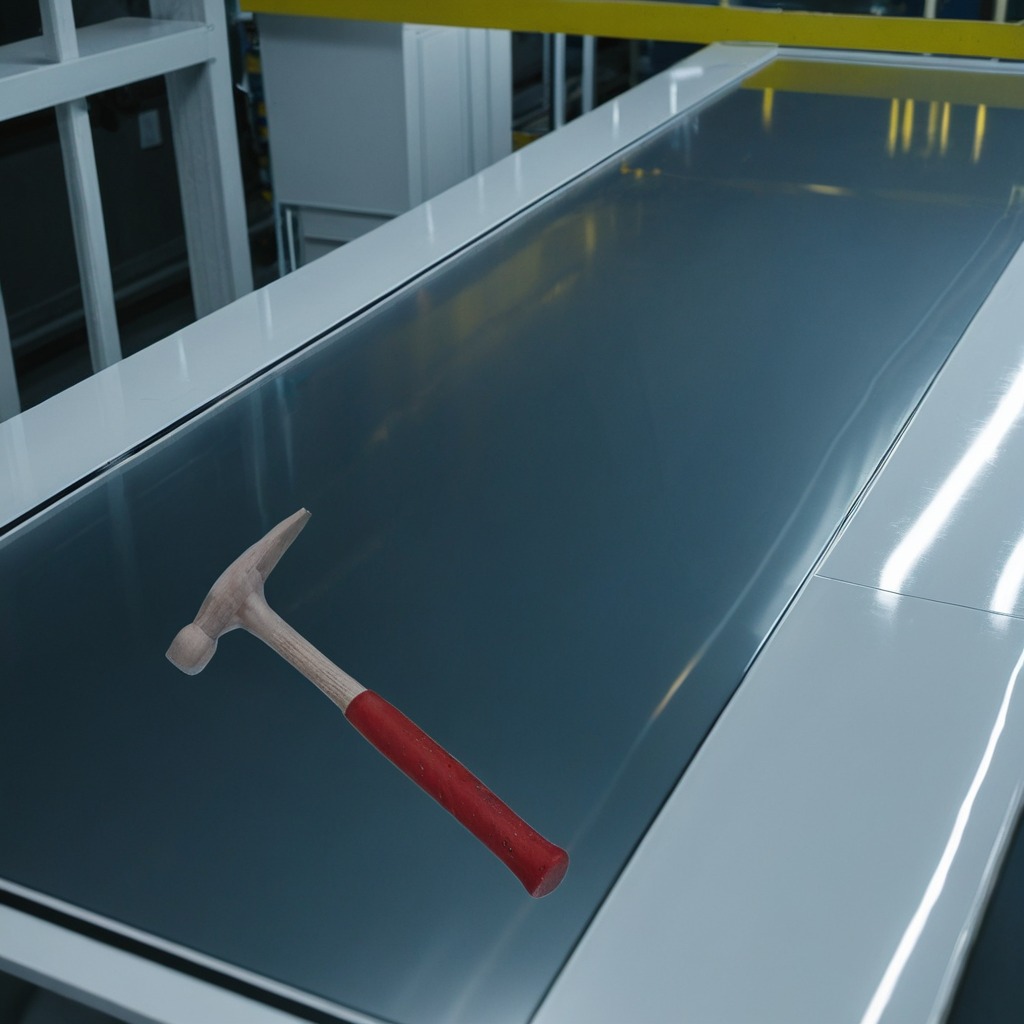
A hammer lying on a table in a ship maintenance bay industrial lighting.